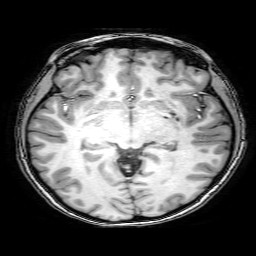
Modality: T1w
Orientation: coronal
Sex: female
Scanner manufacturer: philips
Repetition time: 0.008204 s
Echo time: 0.00376 s